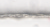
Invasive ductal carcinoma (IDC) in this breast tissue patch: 0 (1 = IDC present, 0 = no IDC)